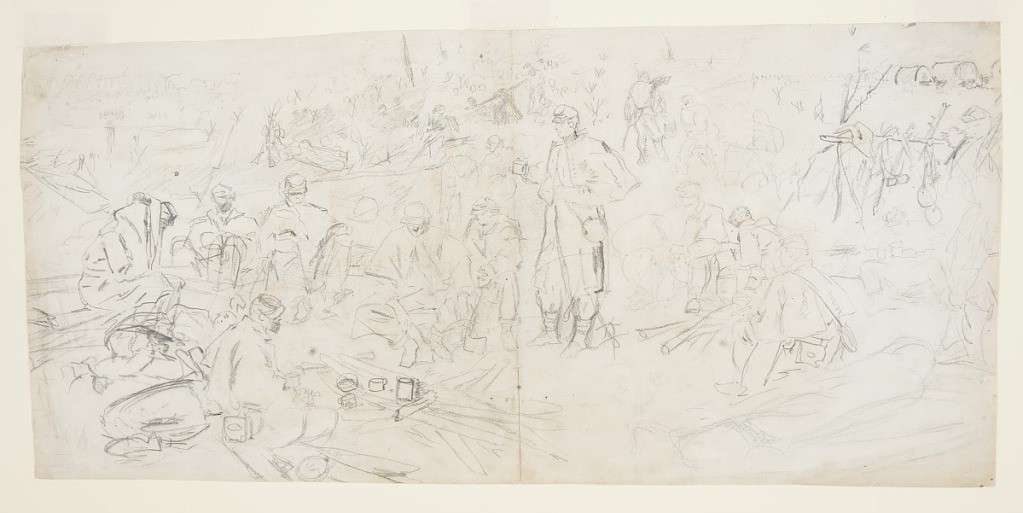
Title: Army Encampment
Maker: Winslow Homer, American, 1836–1910
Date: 1862
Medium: Graphite on paper
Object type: Drawing
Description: Recto: Horizontal composite of various scenes in an army encampment.
Verso: Vertical sketches, a saluting Zouave, probably shown from the back; head is show in profile, at left.  Partially drawn over a "wash" list.